Question: I'm looking for a scala trait that I can mix in to a 'scala.swing.Component' that will allow that component to be positioned and resized using mouse input.
Ideally it would add little boxes as "handles" to indicate to the user that the component can be resized:

I feel like this is a fairly common task, and there should be some traits out there that support it.
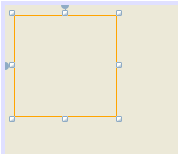
Answer: I'm using these in my current project. You probably need to replace the Vector library with your own and add implicit defs. Or use Point/Dimension from swing. The Components need to be in a panel which allows custom positions and sizes, like NullPanel from <URL>
'''
trait Movable extends Component{
var dragstart:Vec2i = null
listenTo(mouse.clicks, mouse.moves)
reactions += {
case e:MouseDragged =>
if( dragstart != null )
peer.setLocation(location - dragstart + e.point)
case e:MousePressed =>
this match {
case component:Resizable =>
if( component.resizestart == null )
dragstart = e.point
case _ =>
dragstart = e.point
}
case e:MouseReleased =>
dragstart = null
}
}
trait Resizable extends Component{
var resizestart:Vec2i = null
var oldsize = Vec2i(0)
def resized(delta:Vec2i) {}
listenTo(mouse.clicks, mouse.moves)
reactions += {
case e:MouseDragged =>
if( resizestart != null ){
val delta = e.point - resizestart
peer.setSize(max(oldsize + delta, minimumSize))
oldsize += delta
resizestart += delta
resized(delta)
revalidate
}
case e:MousePressed =>
if( size.width - e.point.x < 15
&& size.height - e.point.y < 15 ){
resizestart = e.point
oldsize = size
this match {
case component:Movable =>
component.dragstart = null
case _ =>
}
}
case e:MouseReleased =>
resizestart = null
}
}
'''